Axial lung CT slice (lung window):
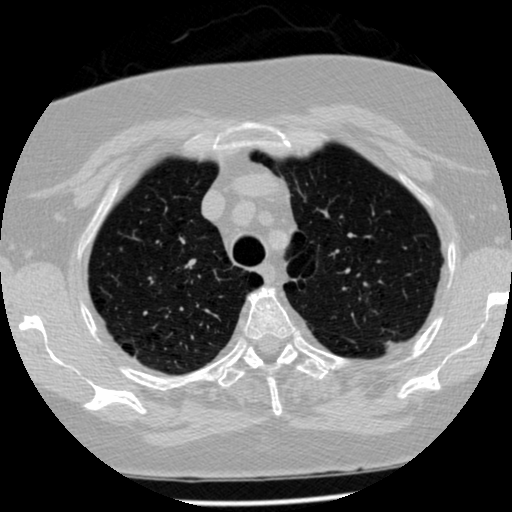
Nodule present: no